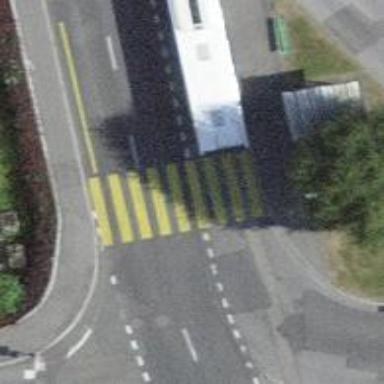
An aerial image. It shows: Pedestrian crossing with zebra markings on footway.